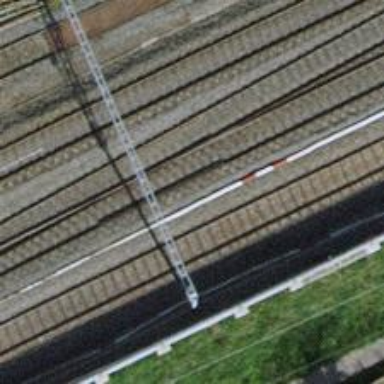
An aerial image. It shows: Single railway track with electrification through contact line.